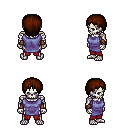
a pixel art fantasy rpg character, male body template, skeleton, chain tabard jacket, red pants, brown plain hairstyle, leather bracers, four views (front, back, left, right), 2x2 character sprite sheet, small pixel art, hard edges, no anti-aliasing